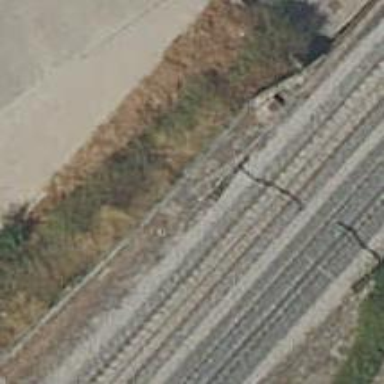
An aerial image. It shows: Railway bridge with electrified contact lines.